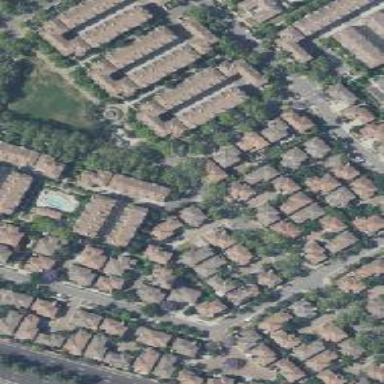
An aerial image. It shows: Neighborhood.